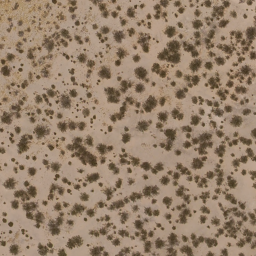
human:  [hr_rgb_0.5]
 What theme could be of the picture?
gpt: chaparral